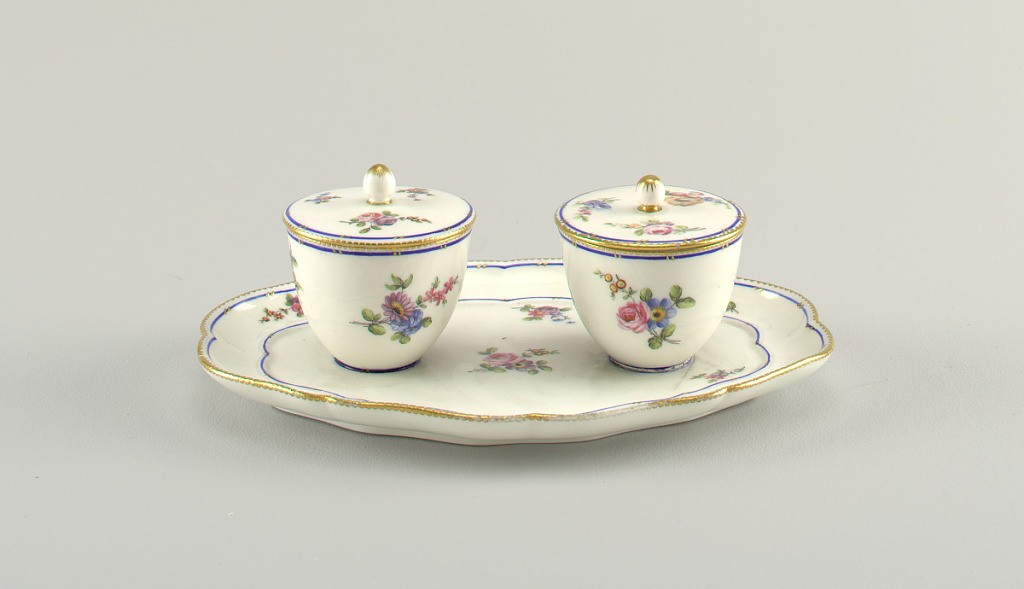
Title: Preserve Stand (Plateau à Deux Pots de Confitures)
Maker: Sèvres Porcelain Manufactory, French, established 1756
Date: ca. 1770
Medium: soft paste porcelain, vitreous enamel, gold
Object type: preserve stand
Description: Oval tray with shaped edge. Two cups and flat covers with oblong knobs. Decoration of scattered floral sprays and blue bands.